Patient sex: M
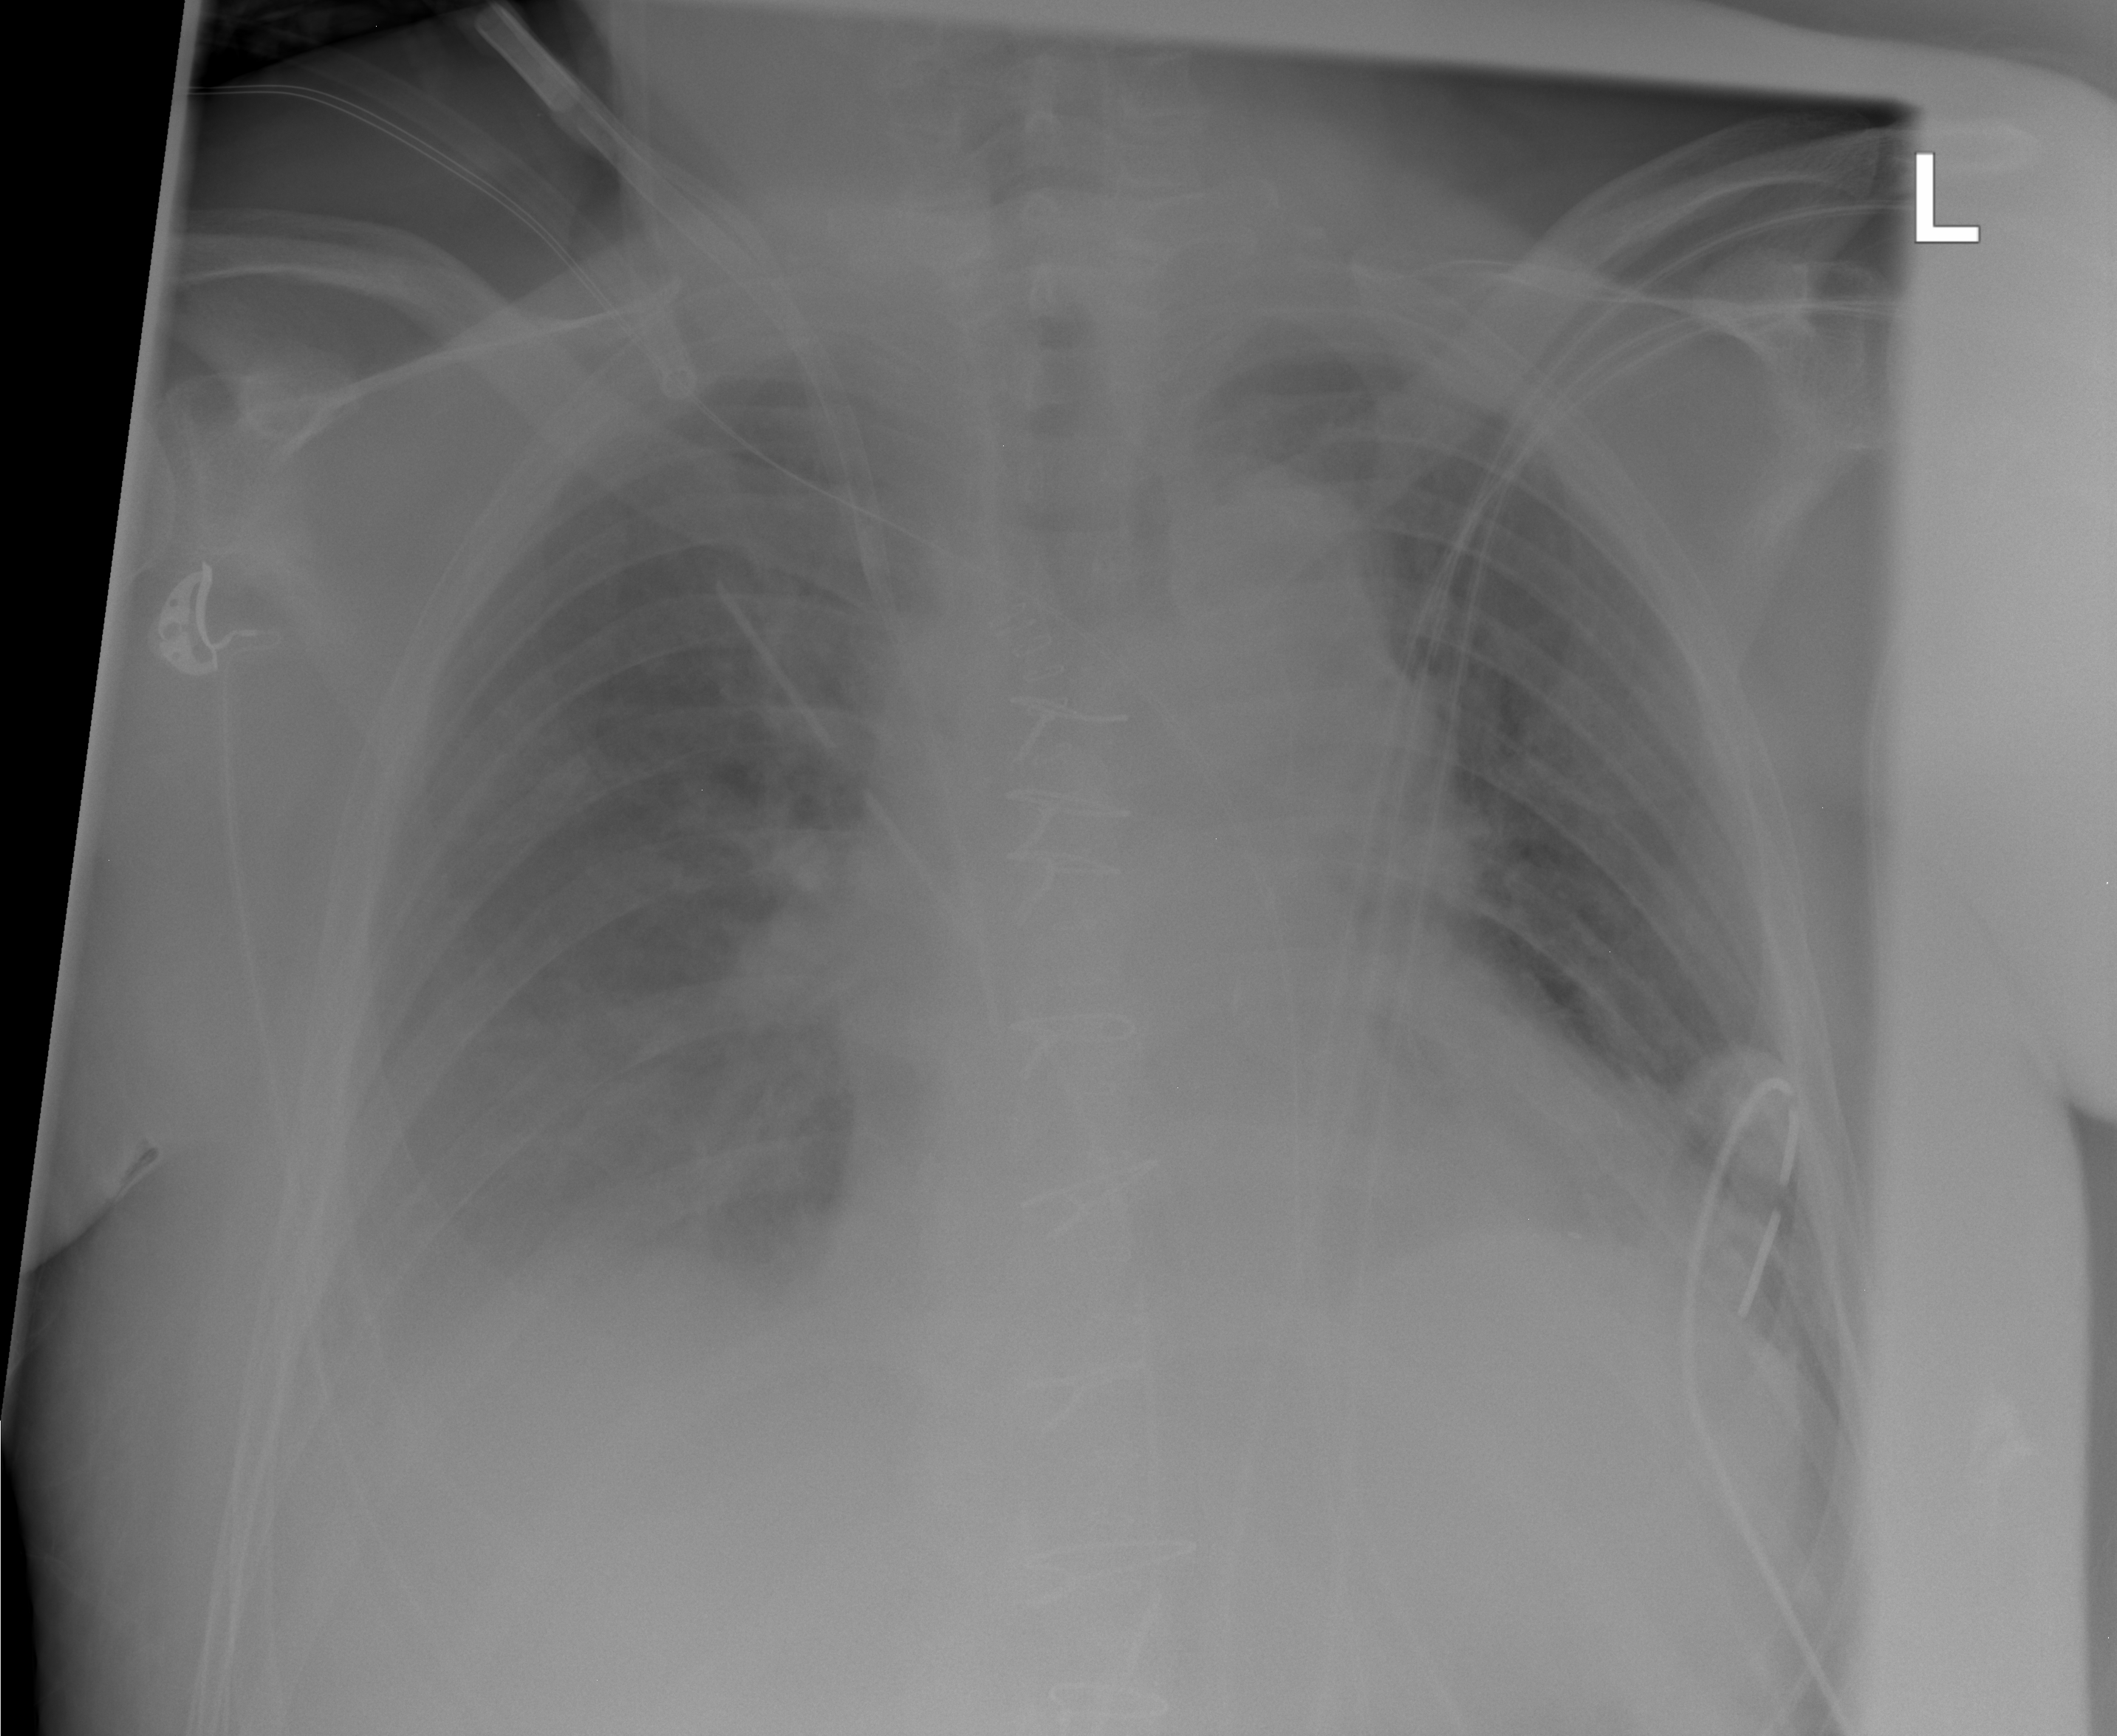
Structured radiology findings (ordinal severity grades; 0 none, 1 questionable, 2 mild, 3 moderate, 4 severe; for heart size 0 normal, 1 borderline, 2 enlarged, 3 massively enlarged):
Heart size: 0
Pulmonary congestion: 0
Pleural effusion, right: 2
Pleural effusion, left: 0
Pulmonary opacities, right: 0
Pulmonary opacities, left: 0
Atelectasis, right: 2
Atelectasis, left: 2